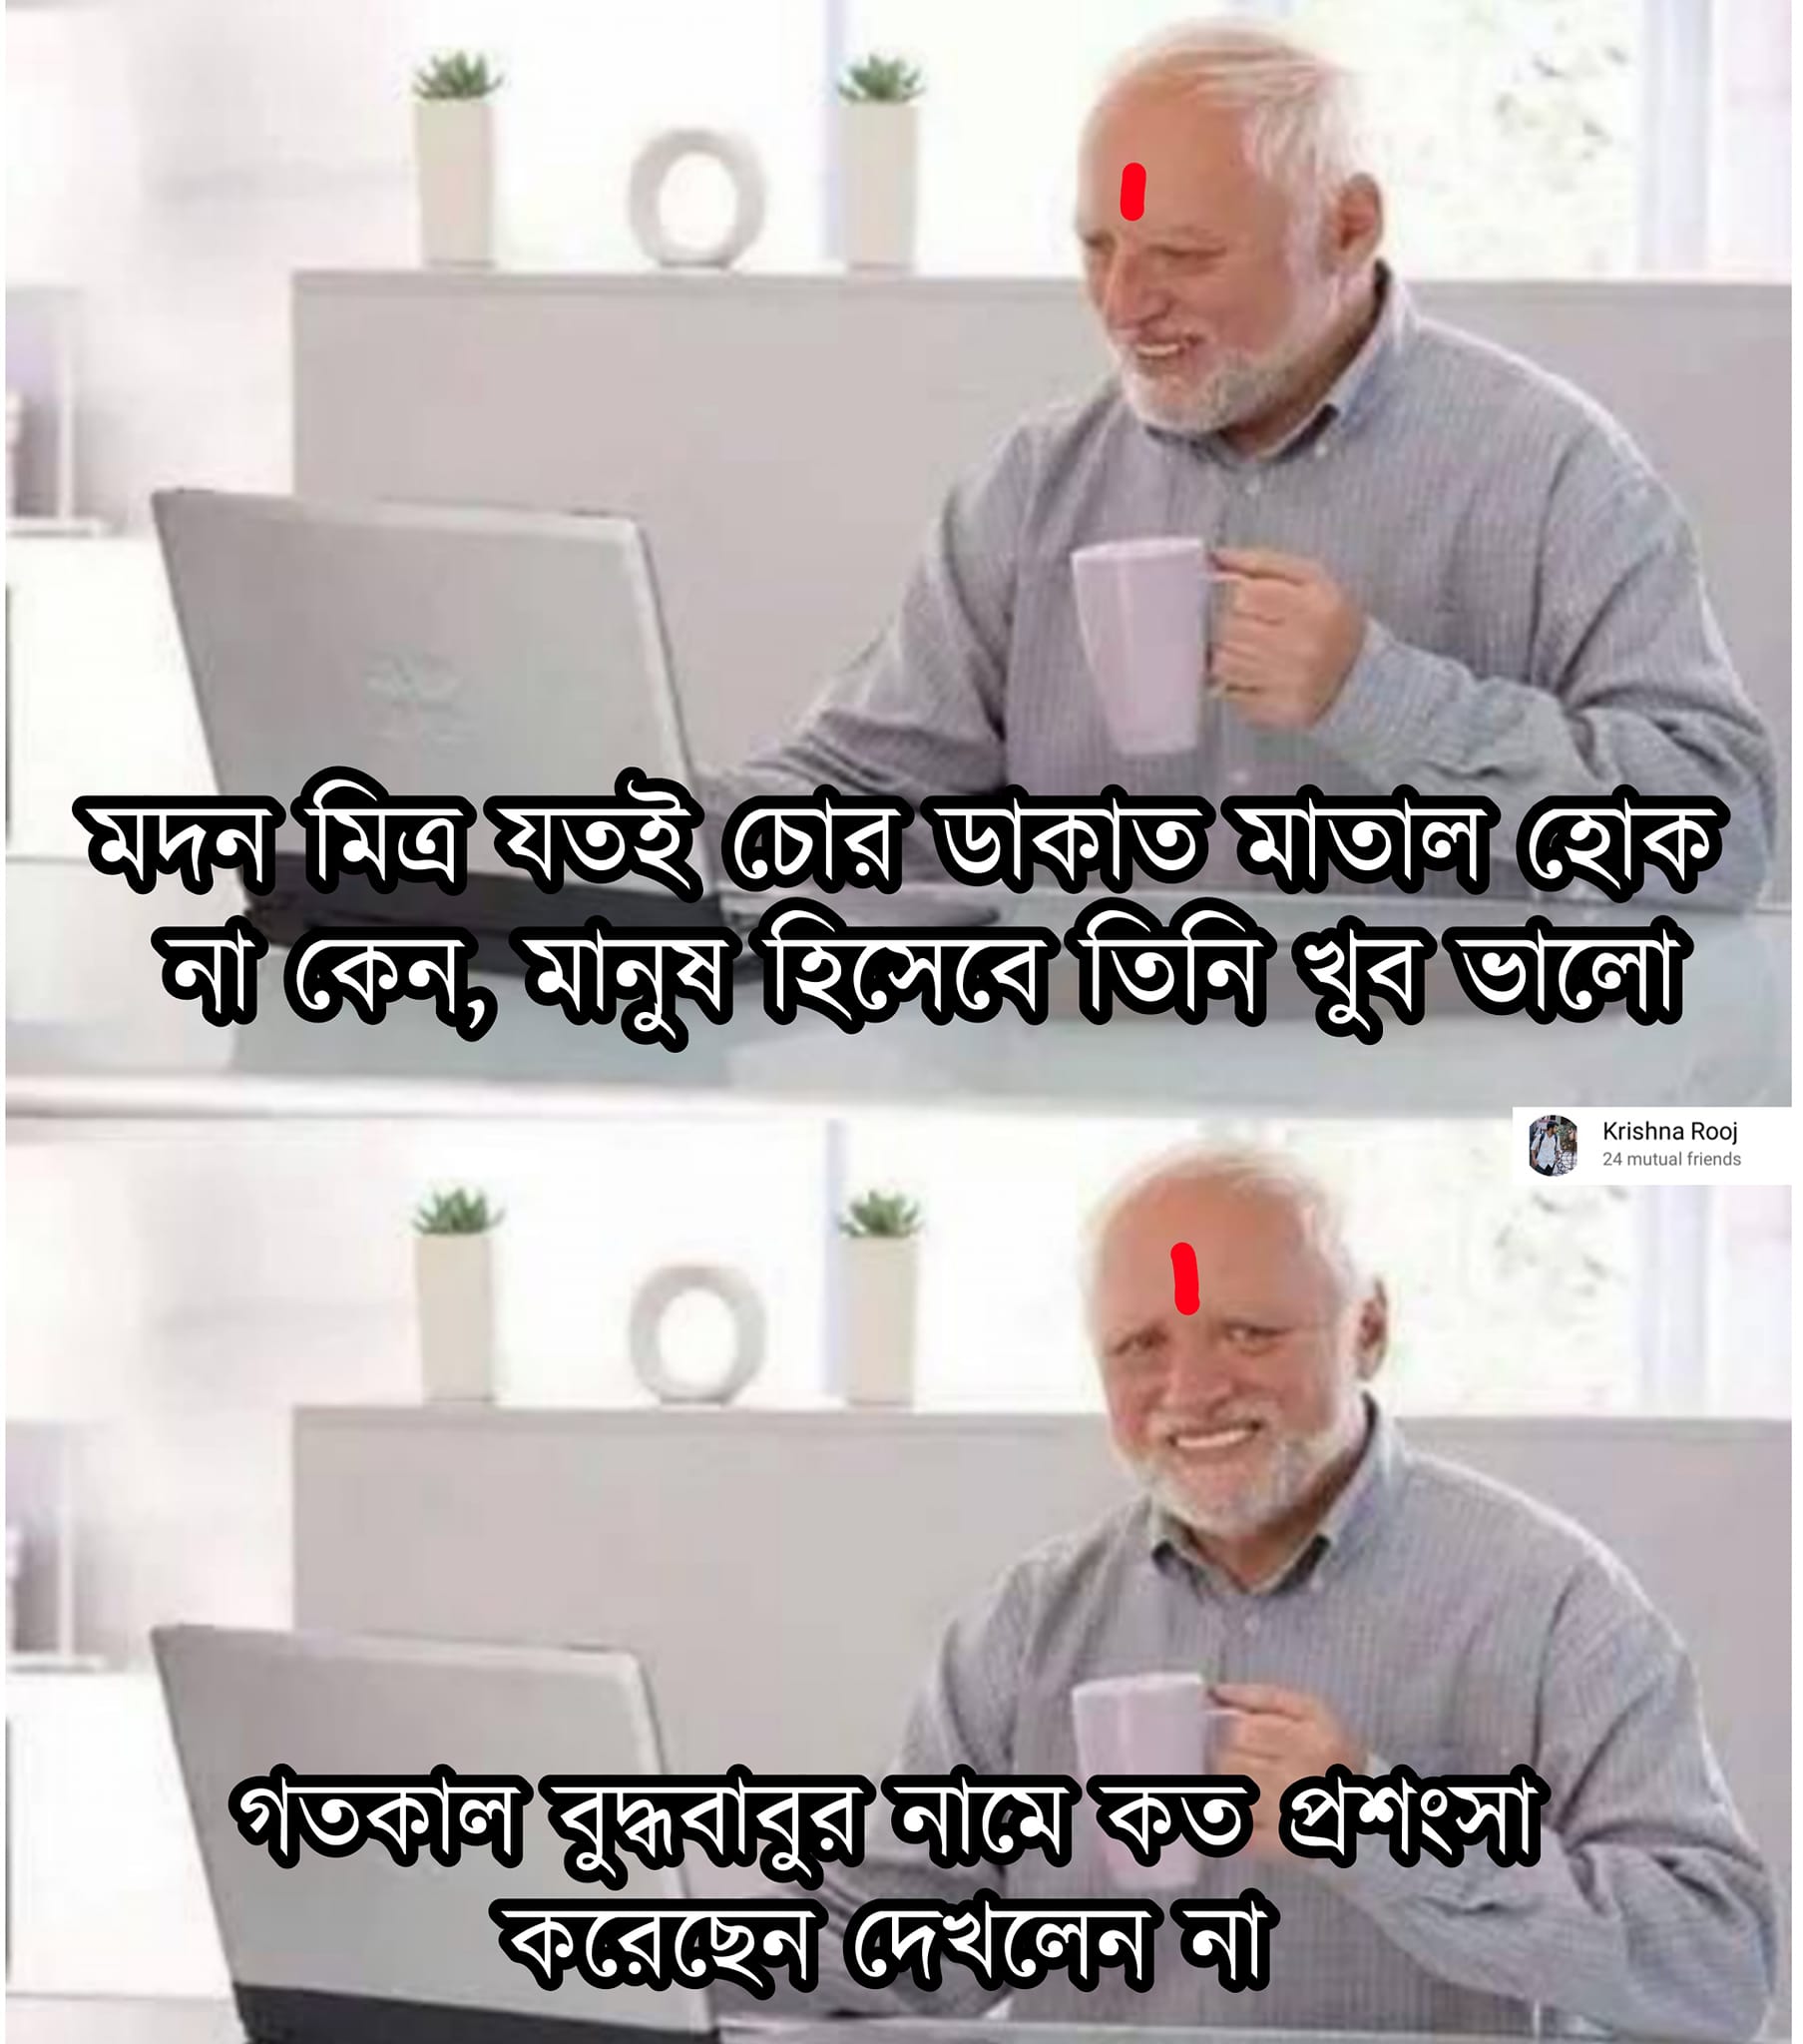
Text: মদন মিত্র যতই চোর ডাকাত মাতাল হোক না কেন মানুষ হিসেবে তিনি খুব ভালো গতকাল বুদ্ধবাবুর নামে কত প্রশংসা করেছেন দেখলেন না
Label: Non Hate